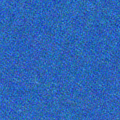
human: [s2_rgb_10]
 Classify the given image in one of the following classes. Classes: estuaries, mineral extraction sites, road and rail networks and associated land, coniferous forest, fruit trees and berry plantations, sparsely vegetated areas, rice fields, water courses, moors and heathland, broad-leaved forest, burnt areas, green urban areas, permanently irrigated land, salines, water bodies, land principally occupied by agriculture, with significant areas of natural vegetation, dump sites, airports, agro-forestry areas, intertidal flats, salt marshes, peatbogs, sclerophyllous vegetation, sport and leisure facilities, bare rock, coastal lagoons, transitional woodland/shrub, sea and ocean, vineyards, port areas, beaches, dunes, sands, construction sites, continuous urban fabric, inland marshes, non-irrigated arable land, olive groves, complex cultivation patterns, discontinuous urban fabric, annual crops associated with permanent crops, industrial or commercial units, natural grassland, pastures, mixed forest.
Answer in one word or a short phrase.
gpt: sea and ocean